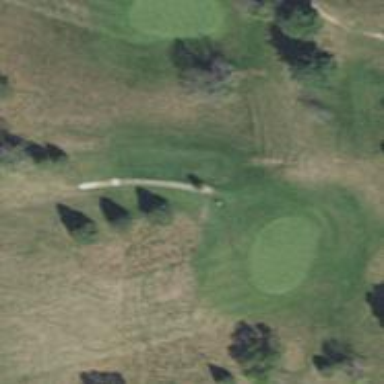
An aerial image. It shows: Service road used as golf cart path.